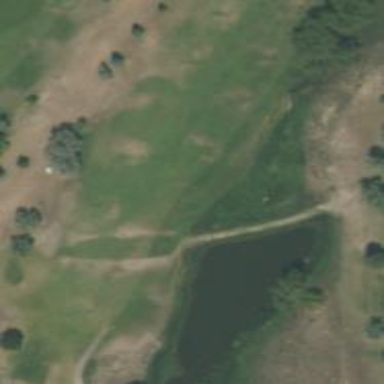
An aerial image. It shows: Service road used as golf cart path.